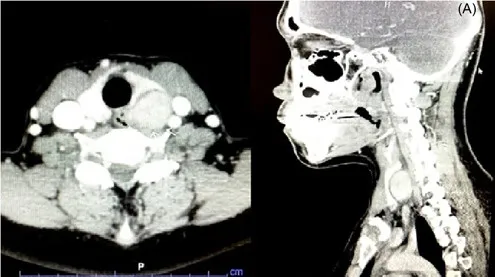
(A) Computed tomography scan showing the mass posterior to the left thyroid lobe with suspicion of esophageal wall involvement.
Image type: radiology (ct)